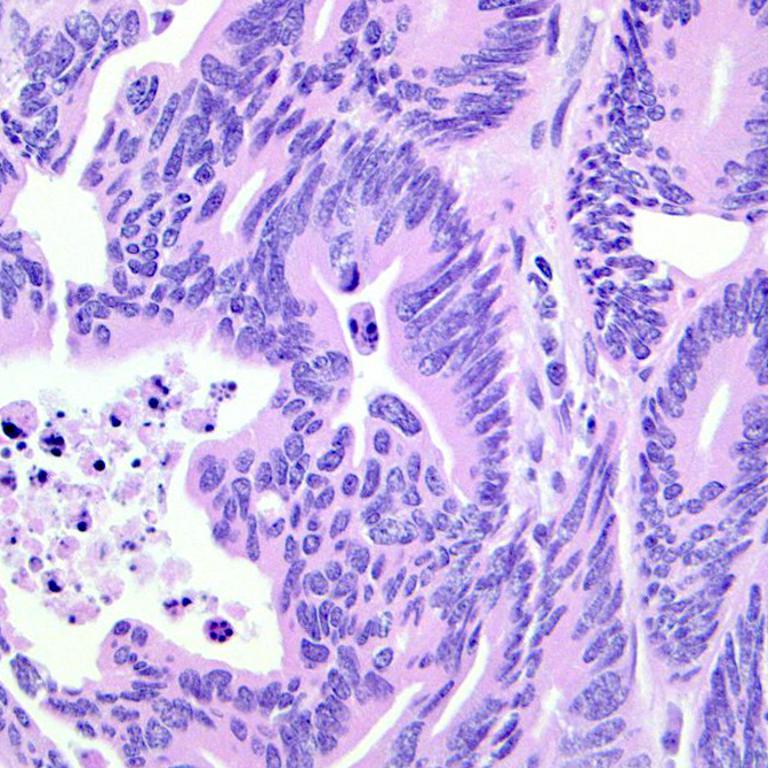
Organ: colon
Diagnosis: adenocarcinomas